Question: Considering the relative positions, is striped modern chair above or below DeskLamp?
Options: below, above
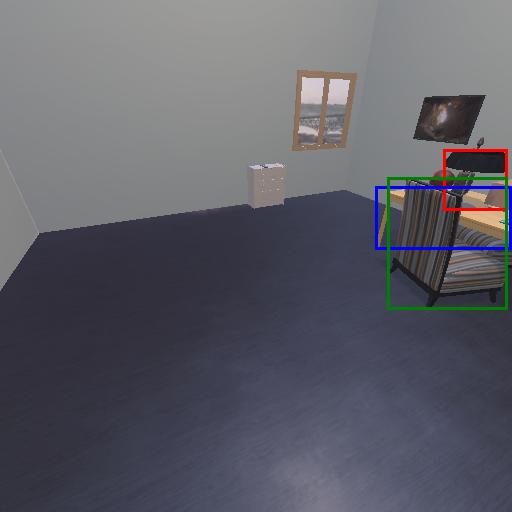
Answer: below